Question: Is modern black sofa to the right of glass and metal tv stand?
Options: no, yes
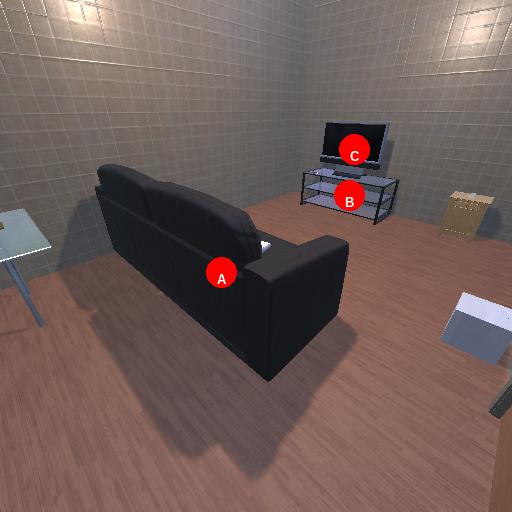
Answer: no